Aerial crown-view tile of a tropical tree (Barro Colorado Island, Panama), acquired 20240716:
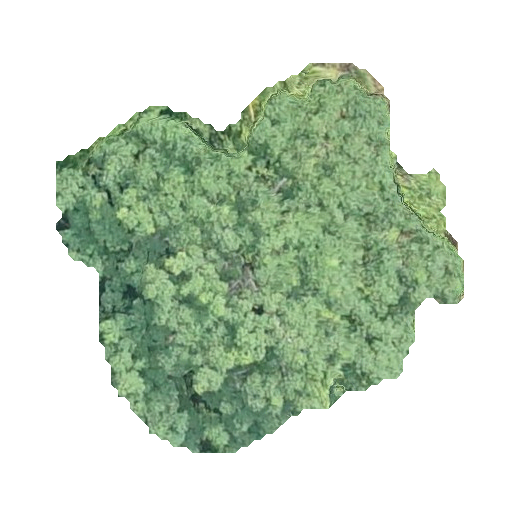
Species: Ceiba pentandra
GBIF accepted scientific name: Ceiba pentandra
Crown area: 166.301 m²